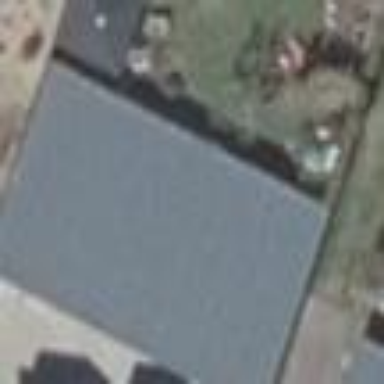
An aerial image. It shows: Shed.